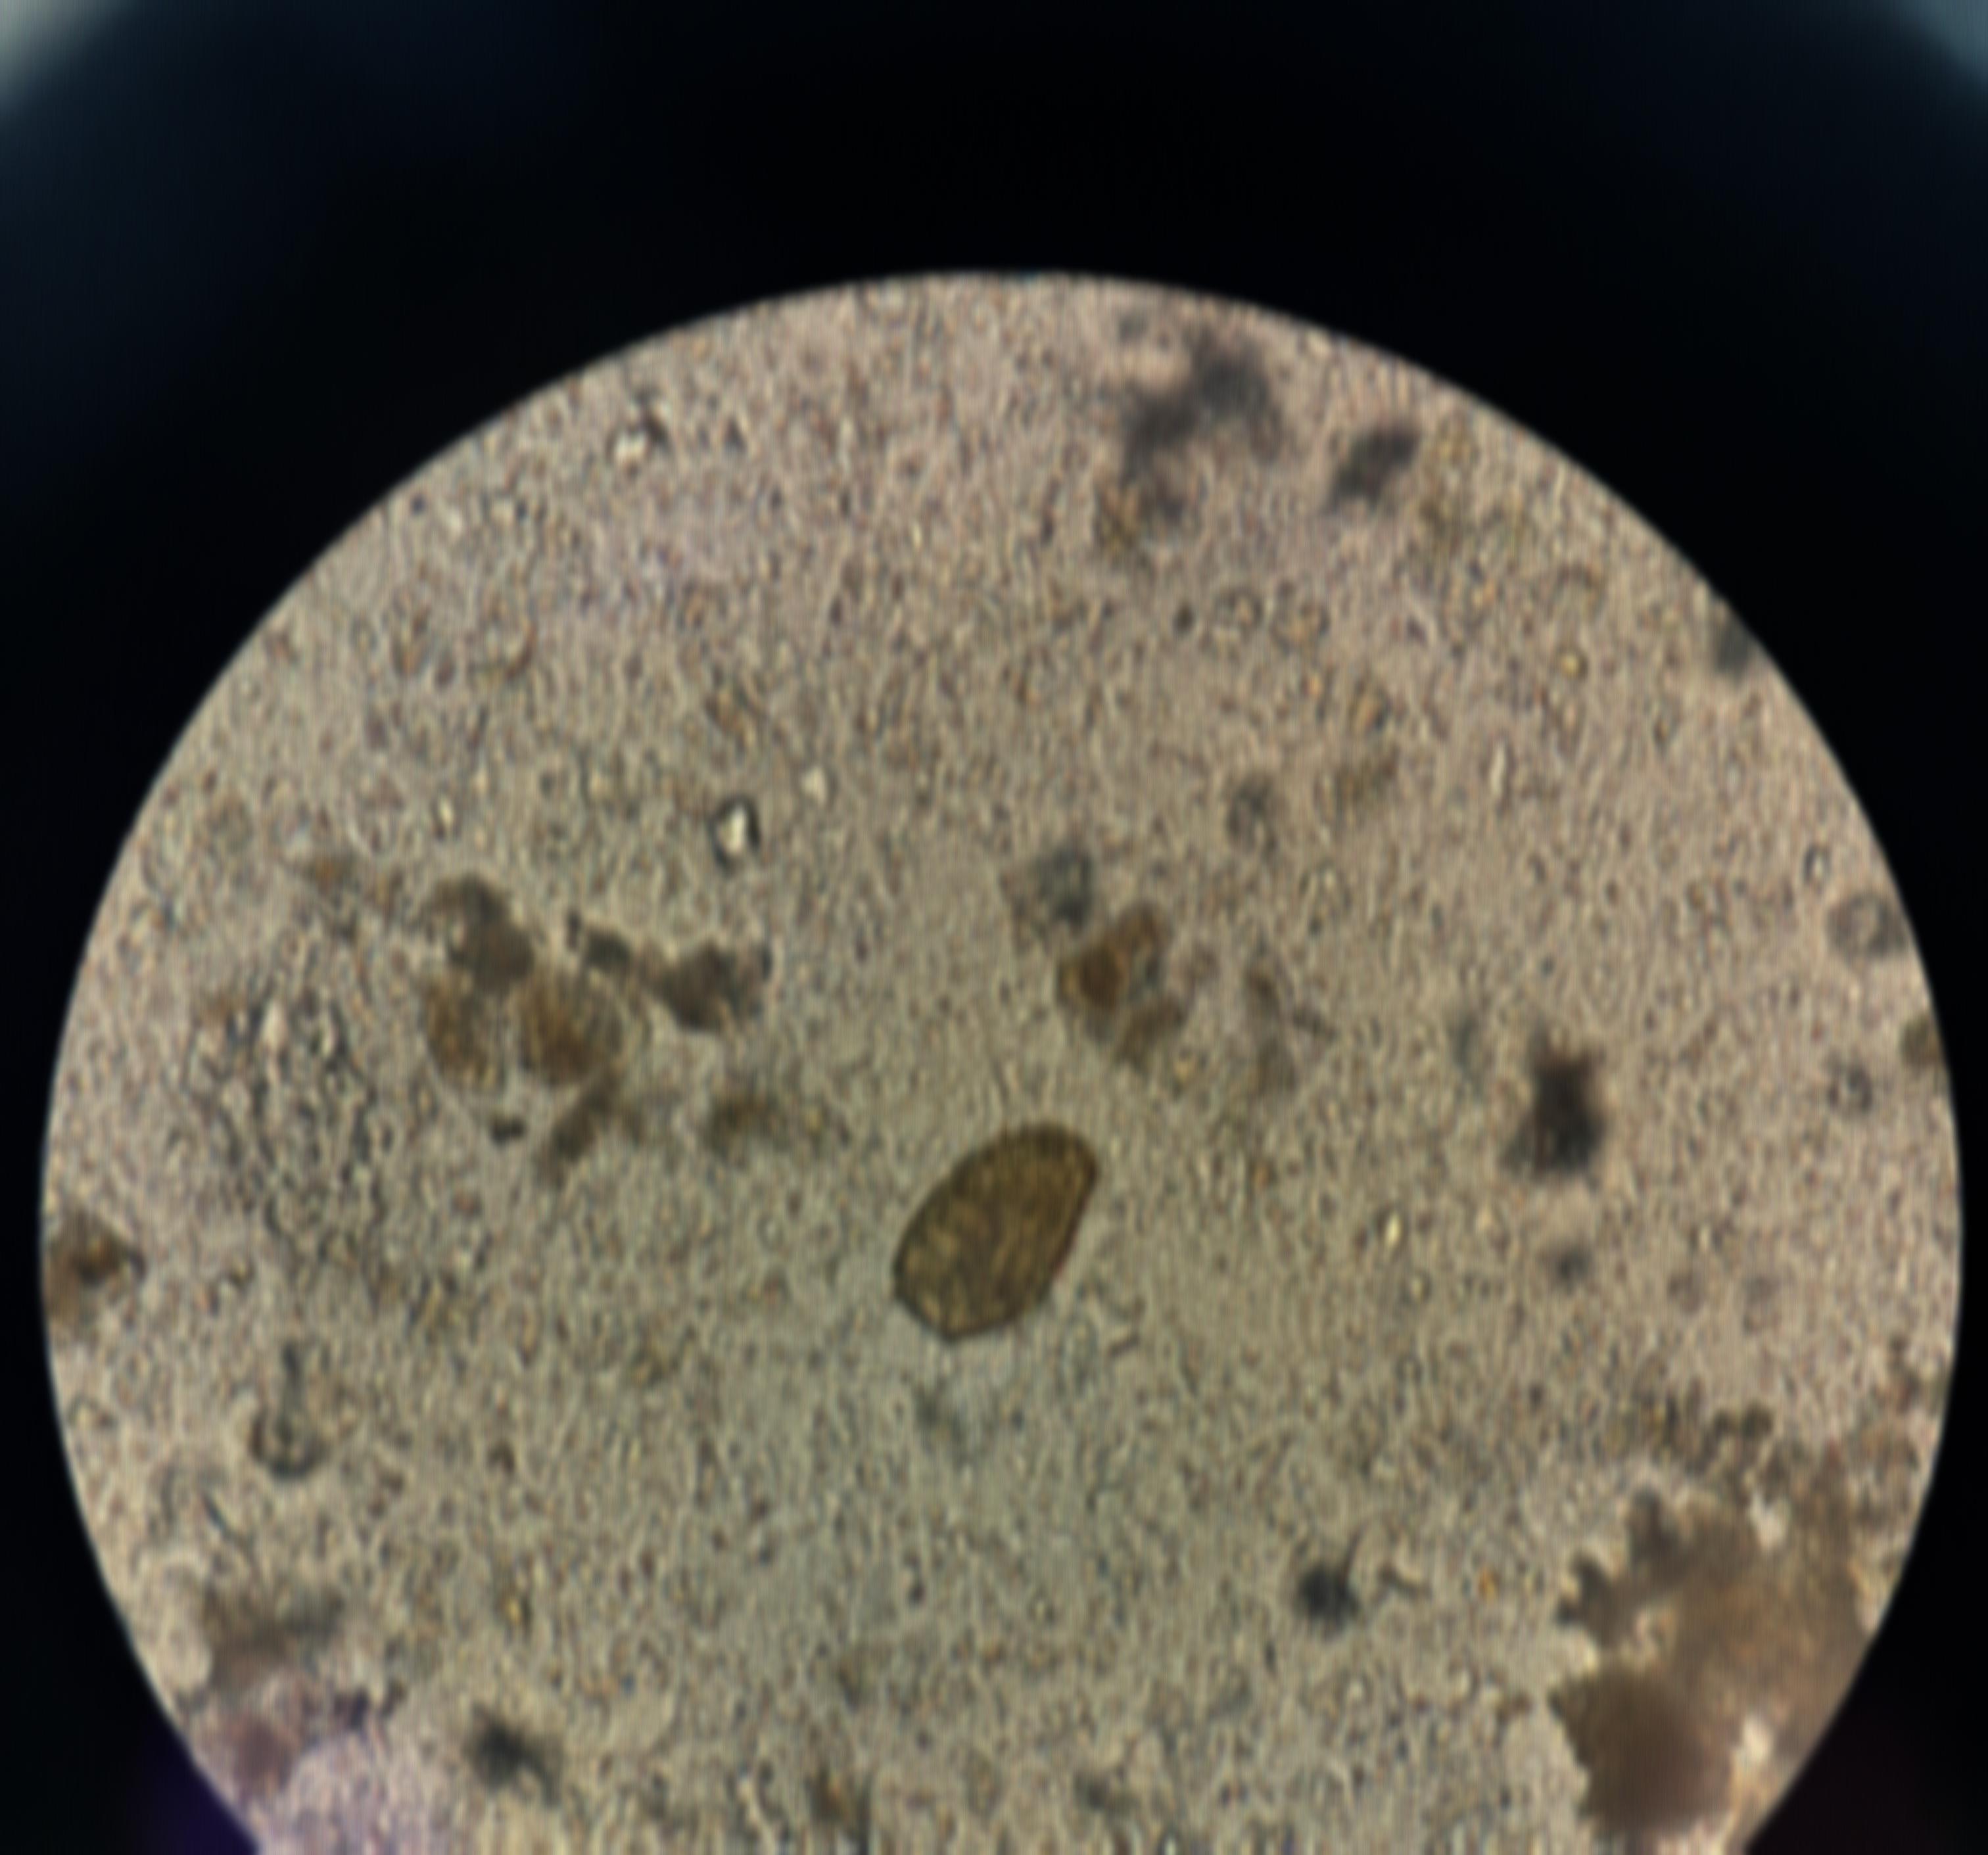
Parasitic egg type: Paragonimus spp